Question: I want the components in this window to be center aligned, but no matter how I try I am unable to bring those components to the center.
Here is my code and the attached screenshot of the window when I run the code.
'''
import tkinter.filedialog
import tkinter as tk
from PIL import ImageTk,Image
import numpy as np
import os
import cv2
import matplotlib.pyplot as plt
import matplotlib.image as mp
import tensorflow as tf
def upload():
global img1
global img2
#file_types=[('JPG Files','*.jpg')]
files=tkinter.filedialog.askopenfilenames(parent=win,title='Choose JPG Files')
if(len(files)==0):
return
#-----------------------------------------------Logic For Getting Results From the Model-------------------------------------------------------
TEST_XX=np.zeros((36,503,666,2))
a=mp.imread(files[0])
a=cv2.cvtColor(a,cv2.COLOR_BGR2GRAY)
b=mp.imread(files[1])
b=cv2.cvtColor(b,cv2.COLOR_BGR2GRAY)
TEST_XX[0,:,:,0] = b
TEST_XX[0,:,:,1] = a
img1=ImageTk.PhotoImage(Image.open(files[1]))
img2=ImageTk.PhotoImage(Image.open(files[0]))
tk.Label(win,image=img1,width=250,height=250).grid(row=2,column=0)
tk.Label(win,image=img2,width=250,height=250).grid(row=2,column=1)
print(files)
test=TEST_XX[0,:,:,:]
test=np.reshape(test,[1,503,666,2])
expected=new_model.predict([test])
tk.Label(win,text='Estimated Soil Moisture Content is: {}'.format(expected[0][0]),font=('times',16,'bold')).grid(row=3,column=0,columnspan=2)
new_model = tf.keras.models.load_model("C:\Users\srira\Dropbox\My PC (DESKTOP-7I4SSBF)\Desktop\SEM-VII\MINI-PROJECT\dataset\smc_model_v5")
win=tk.Tk()
win.title("SMC Estimator")
win.geometry("600x600")
font=('times',20,'bold')
l=tk.Label(win, text='SMC Estimation Using Regression-CNN',font=font)
l.grid(row=0,column=0,columnspan=2)
b=tk.Button(win,text='Upload',font=font,command=lambda: upload())
b.grid(row=1,column=0,columnspan=2)
win.mainloop()
'''

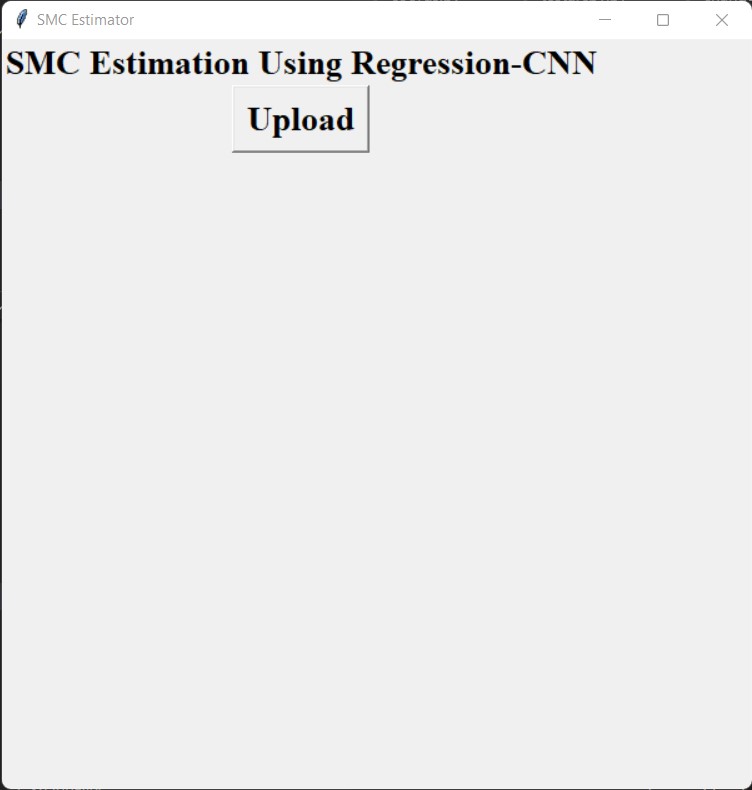
Answer: Have you tried setting 'sticky' to expand horizontally, e.g.
'''
grid(row=0, column=0, columnspan=2, sticky='ew')
'''
you could also try adding 'weight=1' like so
'''
win.grid_columnconfigure(0, weight=1) # '0' refers to column 0
'''